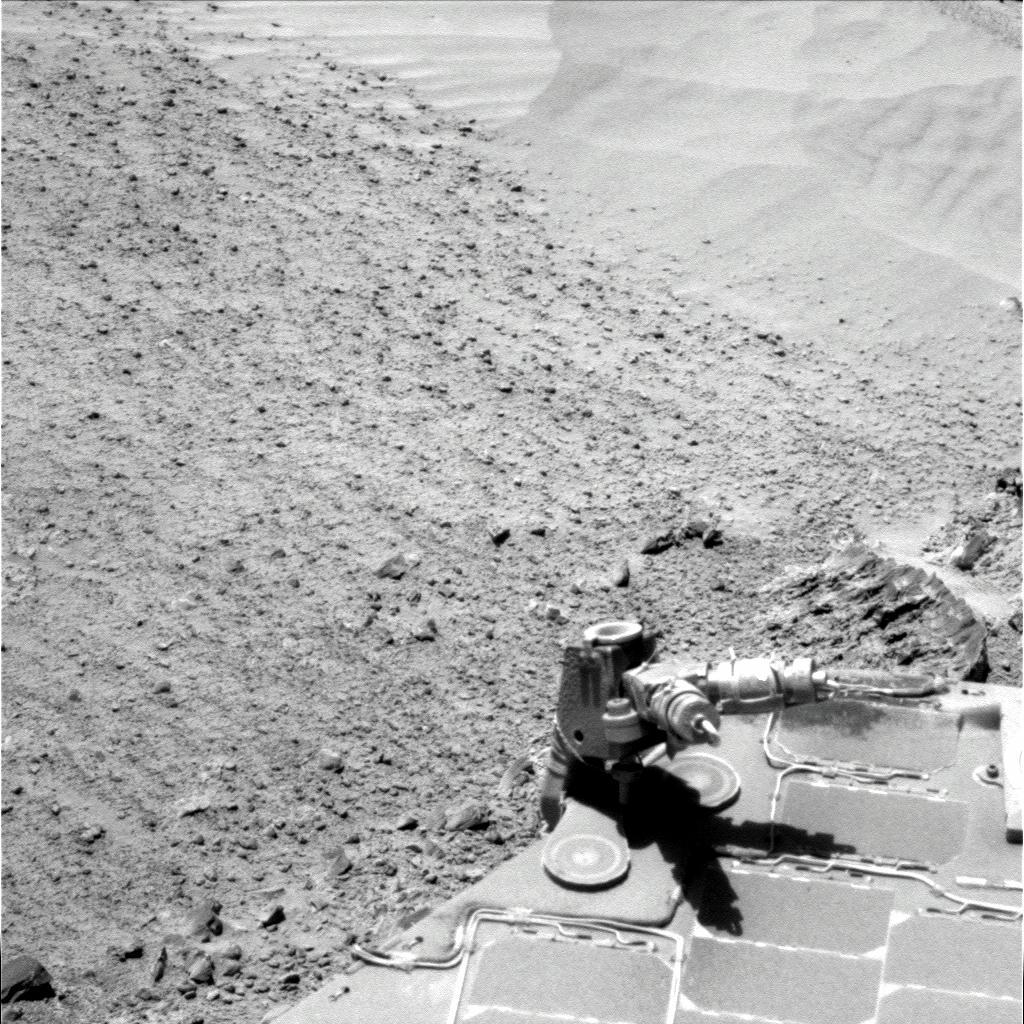
Terrain classes present: Bedrock, Gravel / Sand / Soil, Rock, Shadow, Sky / Distant Mountains